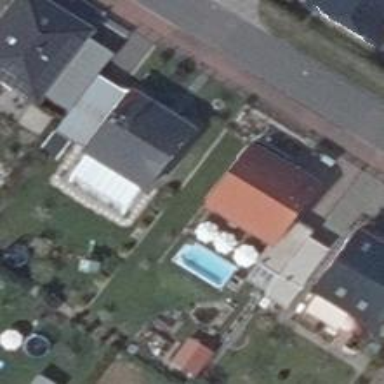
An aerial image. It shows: Simple house.